Question: I have stumbled across an implementation of Fortunes algorithm for a Voronoi diagram solver which works but I am unsure what is actually happening in the '__construct' method of the 'Edge' class posted below (some snippets removed for clarity).
'''
class Edge
{
//removed member vars
function __construct($start, $left_site_event, $right_site_event)
{
//removed property assignment
//this->start = $start //etc etc
$this->f = ($right_site_event->position->x - $left_site_event->position->x) / ($left_site_event->position->y - $right_site_event->position->y);
$this->g = $start->y - $this->f * $start->x;
$this->direction = new Vector(($right_site_event->position->y - $left_site_event->position->y), ($right_site_event->position->x - $left_site_event->position->x));
}
};
'''
The three lines i'm interested in comprehending are the assignment of the 'f', 'g' and 'direction' based on the position of both the left and right site events.
For a start, the 'f' and 'g' variables seem poorly named unless these adhere to some kind of formulaic nomenclature? What do these appertain to and what is actually calculated/determined here?
The direction would seem to me that it indicates the slope of the edge between both the left and right site events. Again, what is calculated here?
Any help in understanding this would be appreciated as it appears that the implementation I have found seems to flake out when two site events lie on the same y axis (i.e.: both the left and right site event y coordinates are the same).
I have added a screenshot of the current results from my implementation ported from the source I found (see below). Also, if it is of any help to anyone, you can grab the latest (not quite working) copy of the solver from <URL>.

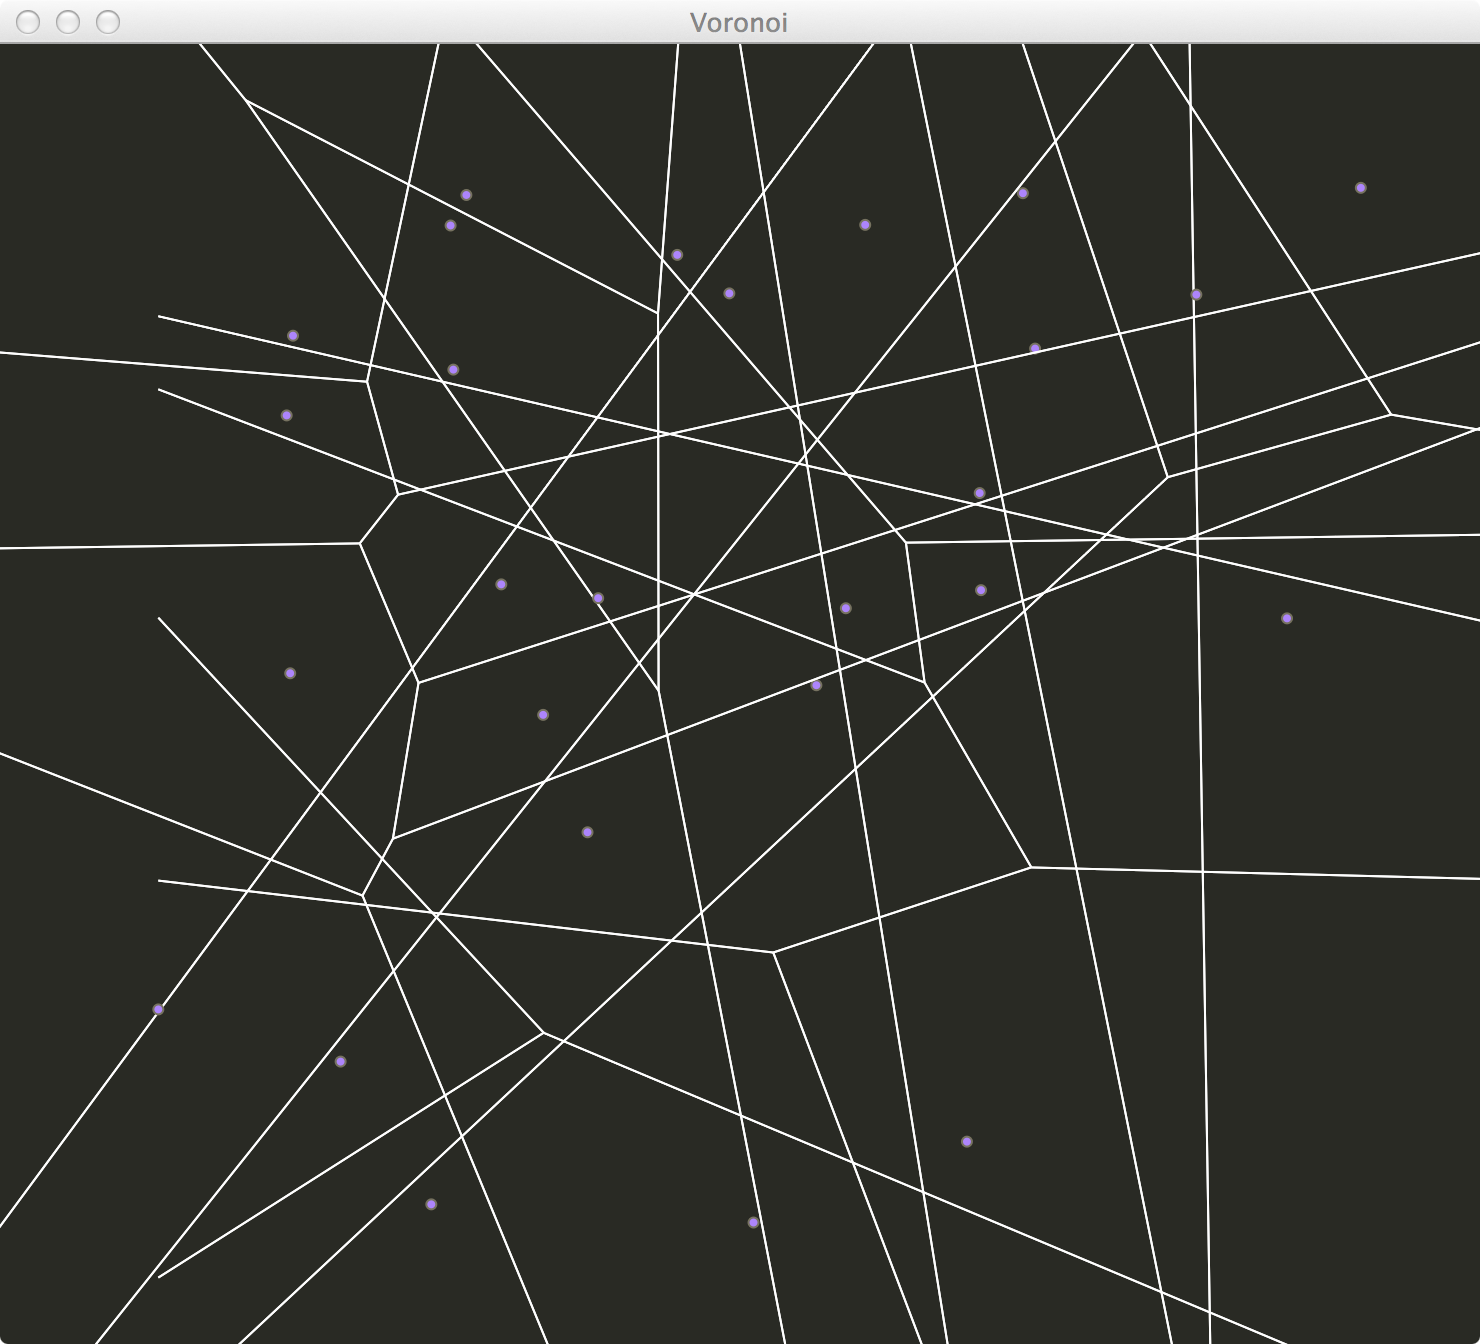
Answer: It looks a lot like 'f' & 'g' are meant to be calculating the <URL>, but the author mucked it up. If you'll allow me to abuse notation, 'f' is defined as a ratio of an x coordinate value to a y coordinate value, which I'll write as 'f ~ x/y'. Which means that in the definition of 'g', you're subtracting a 'f*x ~ x^2 / y' term from a 'y' term.
Now if 'f' were actually meant to be defined as 'f ~ y/x', then in 'g''s definition you'd be subtracting a 'f*x ~ y' term from a 'y' term, which would make much more sense. I also think the author might have accidentally lost a -1 in the definition of 'f' (which is why the denominator is the opposite way round from the numerator), but I can't say for sure without seeing the rest of the code.
Also when the y-coordinates of the left and right site are the same, you get a division by zero in the definition of 'f' which is probably why it's mucking up.
If you could explain what the 'start' point represents, and whether the algorithm is sweeping from the left or the right, I might be able to figure out exactly what it's trying to do.